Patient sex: F
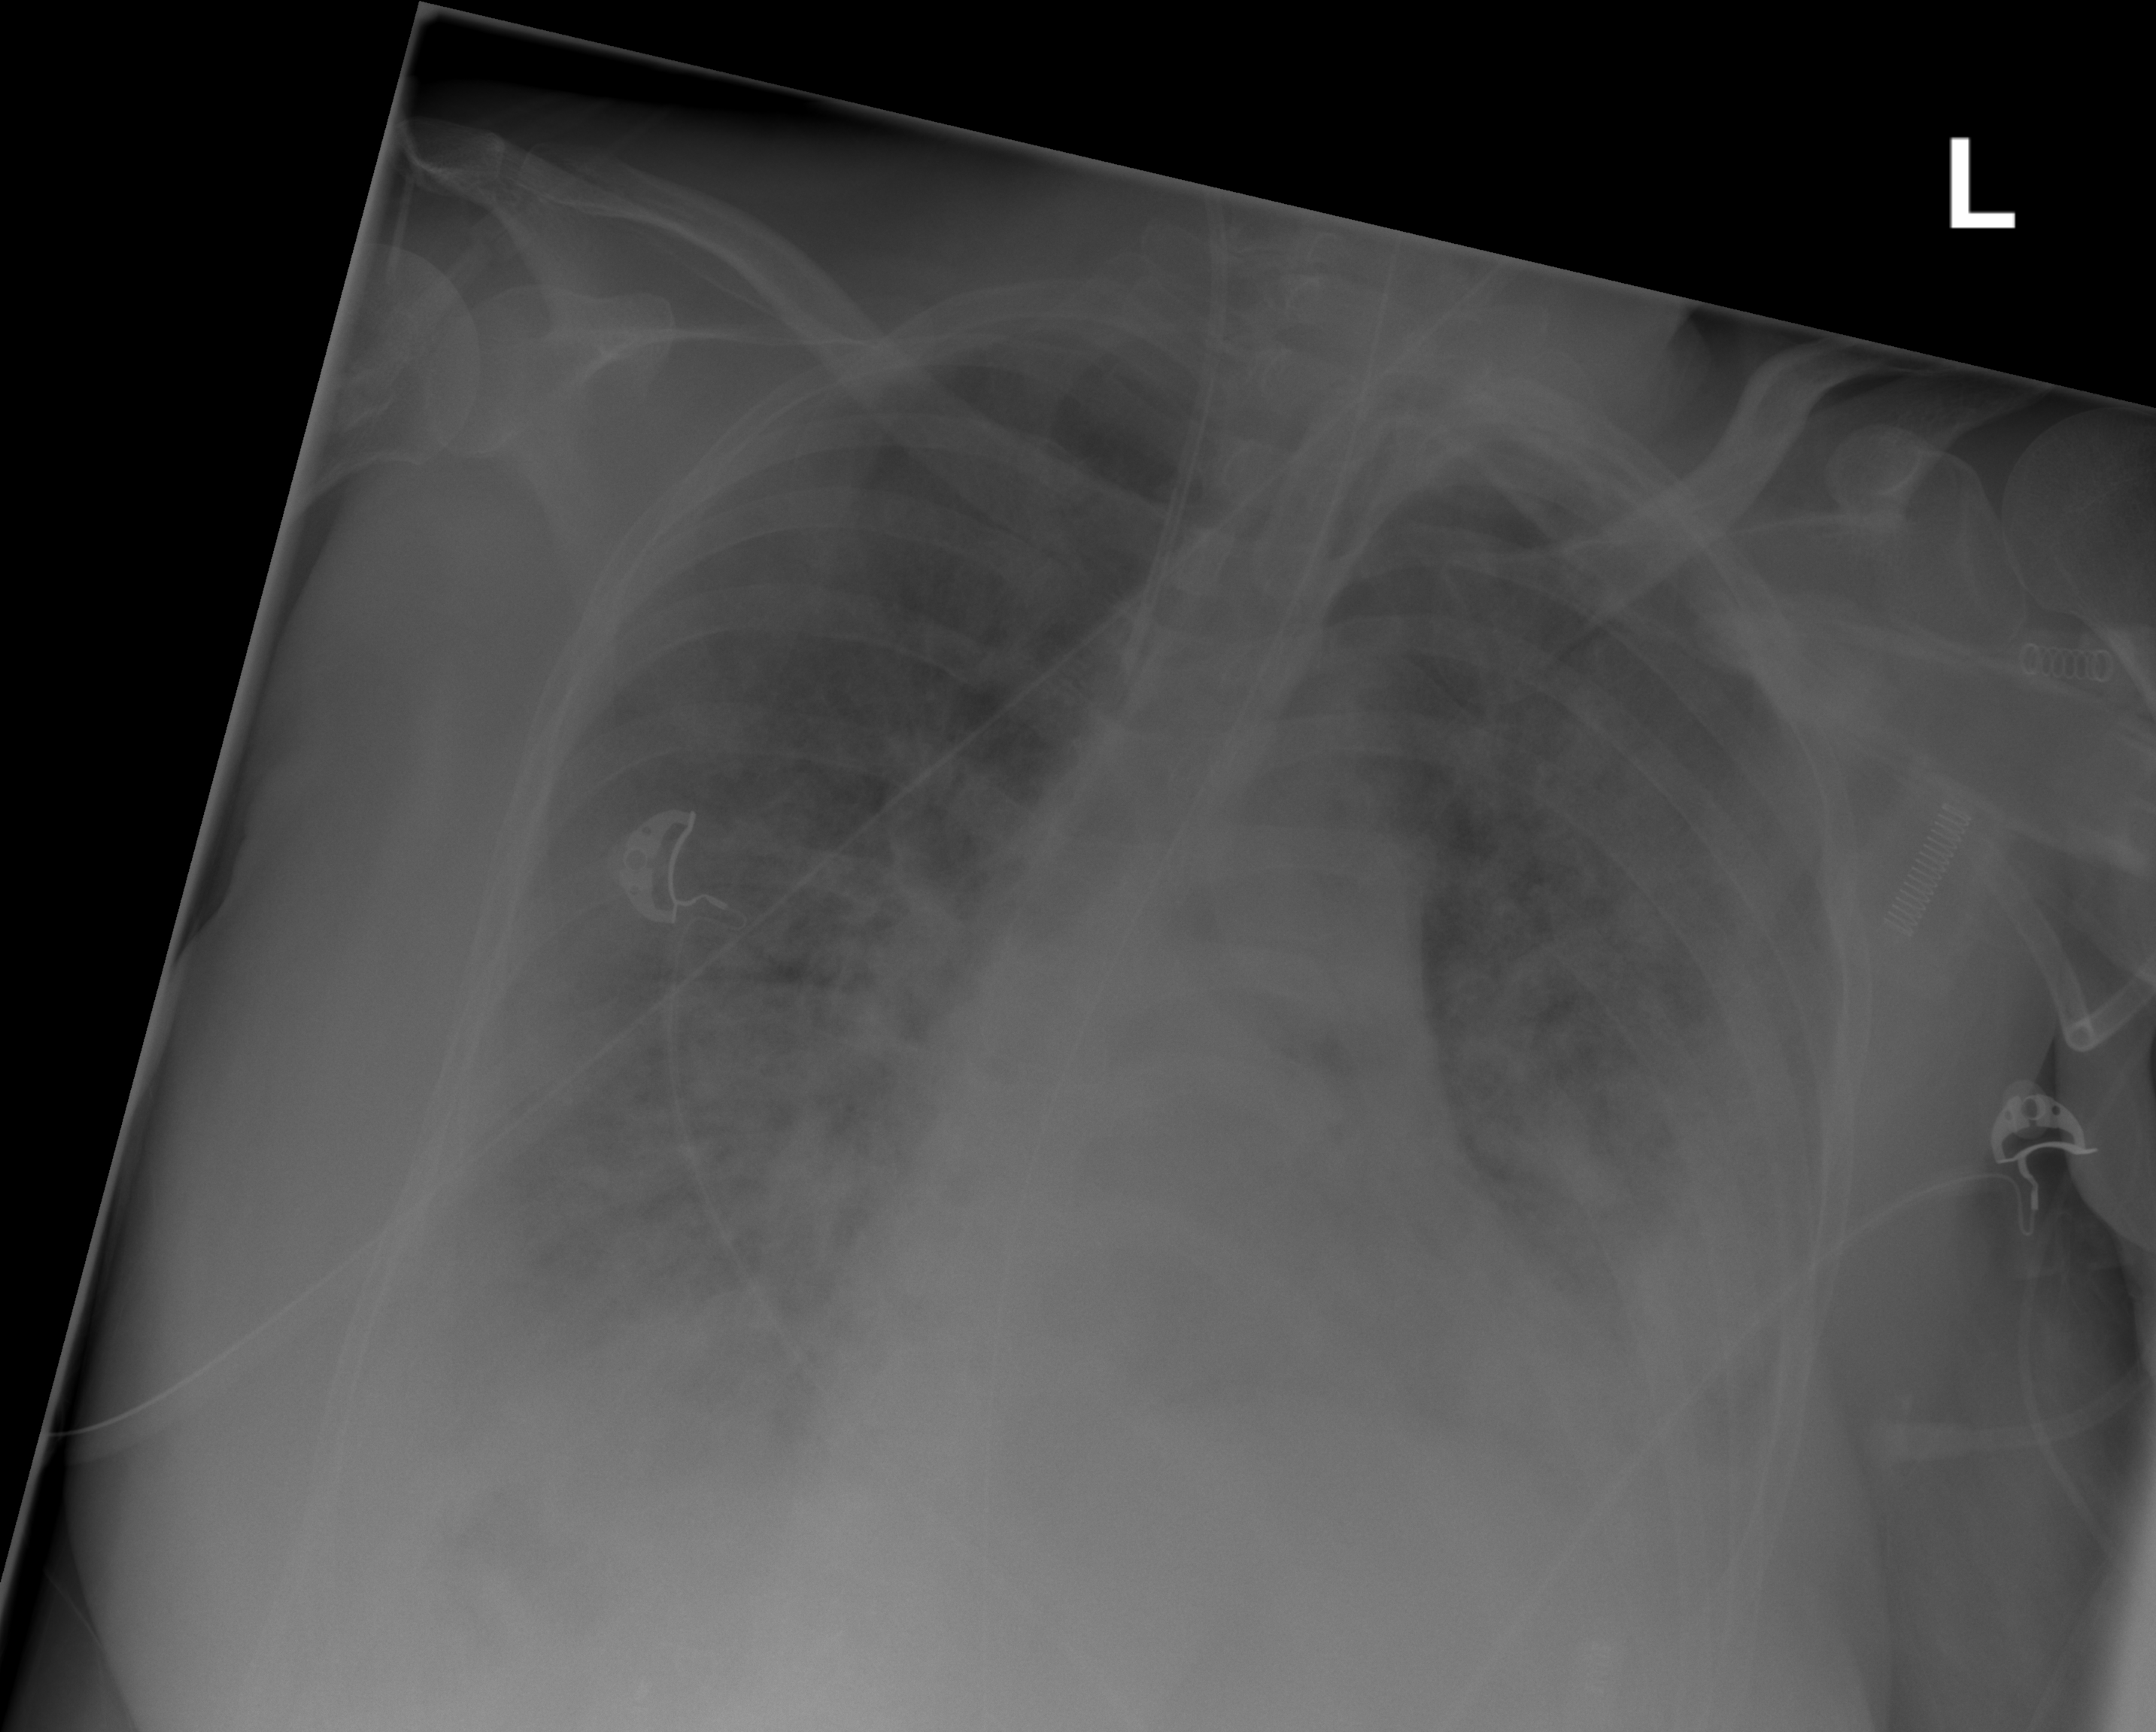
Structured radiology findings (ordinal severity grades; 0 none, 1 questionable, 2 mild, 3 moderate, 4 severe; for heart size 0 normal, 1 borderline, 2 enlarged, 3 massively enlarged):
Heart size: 2
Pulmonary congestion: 3
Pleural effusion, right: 2
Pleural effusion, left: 3
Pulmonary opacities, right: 3
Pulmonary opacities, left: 3
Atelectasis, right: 2
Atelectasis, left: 2